Question: I have a ListBox with text and a corresponding Image. I would Like the Image to align right. How would i alter my XAML to achieve this? We are mainly looking at lbxBuiltInLevels. Thanks.
'''
<Page x:Class="TheseusAndTheMinotaur.ChooseLevelPage"
xmlns="http://schemas.microsoft.com/winfx/2006/xaml/presentation"
xmlns:x="http://schemas.microsoft.com/winfx/2006/xaml"
xmlns:mc="http://schemas.openxmlformats.org/markup-compatibility/2006"
xmlns:d="http://schemas.microsoft.com/expression/blend/2008"
xmlns:local="TheseusAndTheMinotaur"
mc:Ignorable="d"
Title="ChooseLevelPage">
<Grid Margin="0">
<Grid.ColumnDefinitions>
<ColumnDefinition/>
<ColumnDefinition/>
</Grid.ColumnDefinitions>
<Grid.Background>
<ImageBrush ImageSource="/TheseusAndTheMinotaur;component/Images/MainBackground.jpg"/>
</Grid.Background>
<ListBox x:Name="lbxLevels" HorizontalAlignment="Left" Height="100" Margin="10,78,0,0" VerticalAlignment="Top" Width="100"/>
<Button x:Name="btnExit" Content="Exit" HorizontalAlignment="Left" Margin="10,208,0,0" VerticalAlignment="Top" Width="75" Click="btnExit_Click"/>
<Button x:Name="btnLoad" Content="Load" HorizontalAlignment="Left" Margin="10,183,0,0" VerticalAlignment="Top" Width="75" Click="btnLoadCustomLevel_Click"/>
<Label x:Name="lblSavedLevels" Content="Custom Levels" HorizontalAlignment="Left" Margin="10,20,0,0" VerticalAlignment="Top" FontSize="34" FontFamily="Papyrus" FontWeight="ExtraBold"/>
<Label x:Name="lblBuiltInLevels" Content="Built-in Levels" Grid.Column="1" HorizontalAlignment="Left" Margin="44,20,0,0" VerticalAlignment="Top" FontSize="34" FontWeight="ExtraBold" FontFamily="Papyrus"/>
<ListBox x:Name="lbxBuiltInLevels" Grid.Column="1" Margin="10,78,0,0" VerticalAlignment="Top">
<ListBox.ItemTemplate>
<DataTemplate>
<StackPanel>
<Grid x:Name="gridForLevels">
<Grid.ColumnDefinitions>
<ColumnDefinition/>
<ColumnDefinition/>
</Grid.ColumnDefinitions>
<TextBlock Grid.Column="0" Margin="3" Text="{Binding Str}"/>
<ContentControl Grid.Column="1" Margin="0,0,10,0" Content="{Binding Image}" HorizontalAlignment="Right" HorizontalContentAlignment="Right" FlowDirection="RightToLeft"/>
</Grid>
</StackPanel>
</DataTemplate>
</ListBox.ItemTemplate>
</ListBox>
</Grid>
</Page>
'''

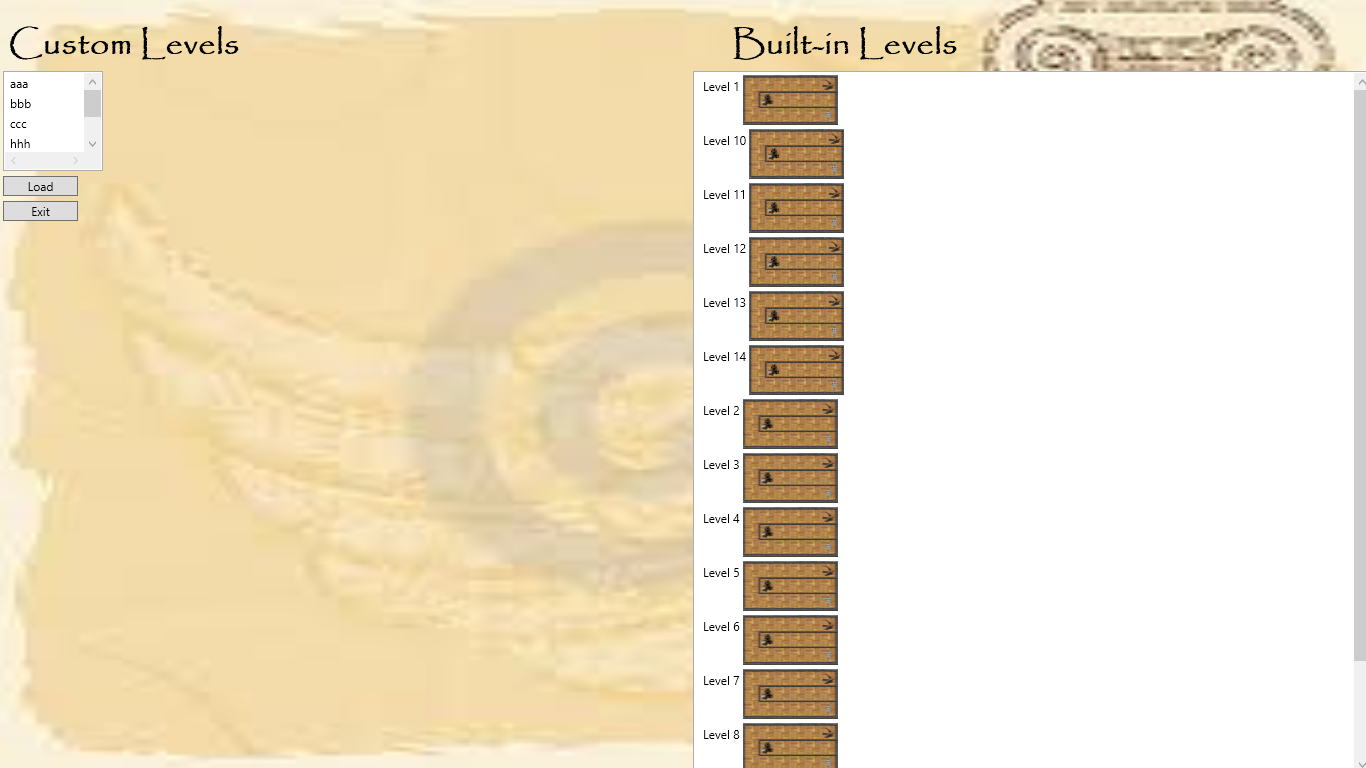
Answer: Set this code in your listbox:
'''
HorizontalContentAlignment="Stretch"
'''
Should look like:
'''
<ListBox x:Name="lbxBuiltInLevels" Grid.Column="1" HorizontalContentAlignment="Stretch" Margin="10,78,0,0" HorizontalContentAlignment="Stretch" VerticalAlignment="Top"
'''